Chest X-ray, AP view. Patient: 70 years old, sex F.
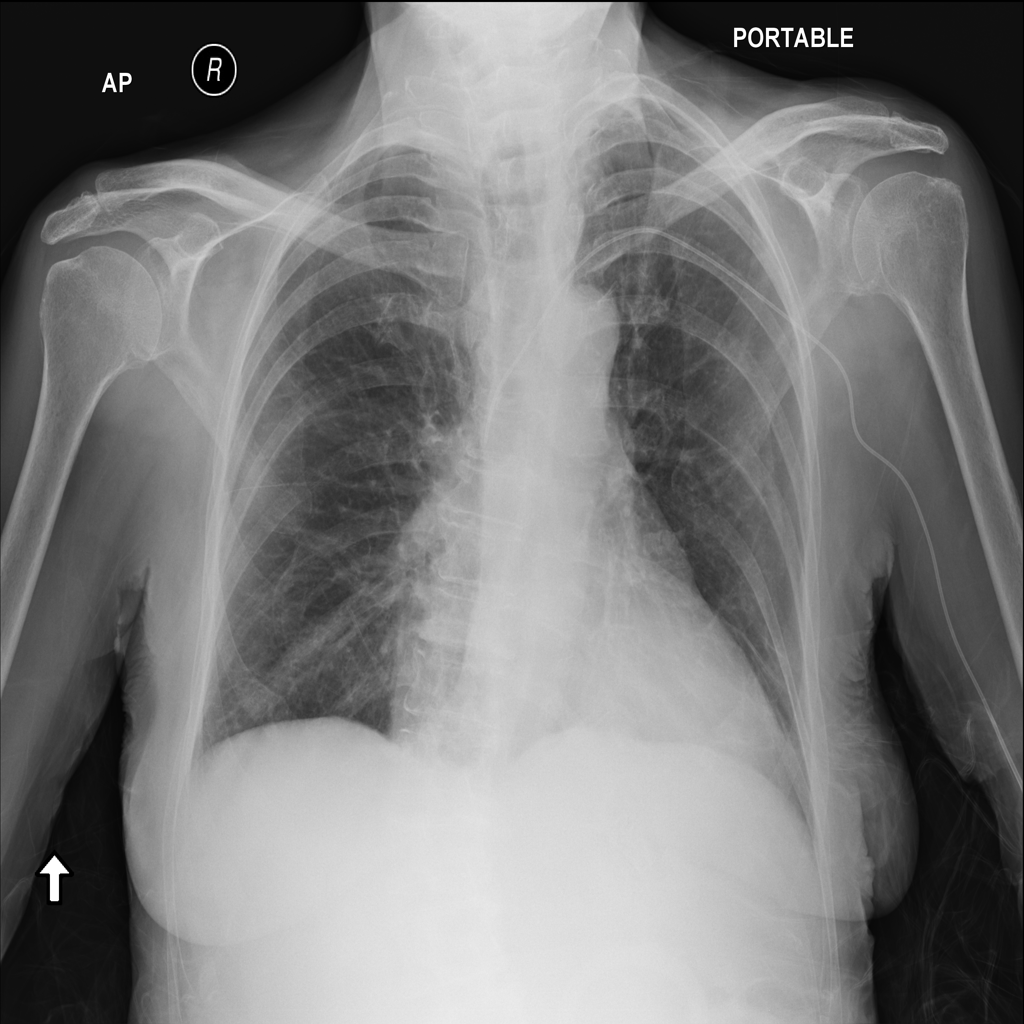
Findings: No Finding